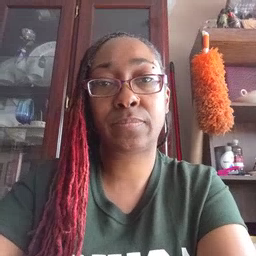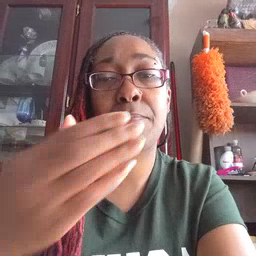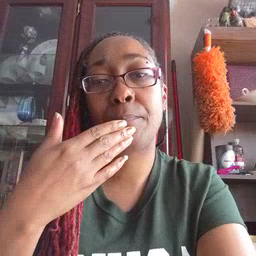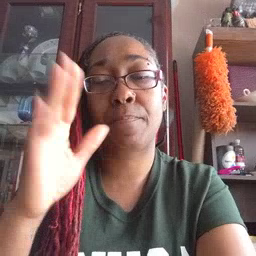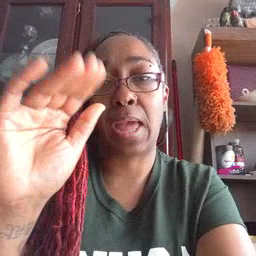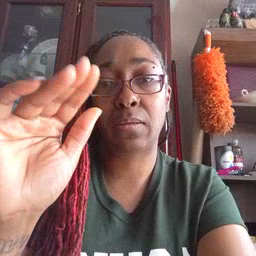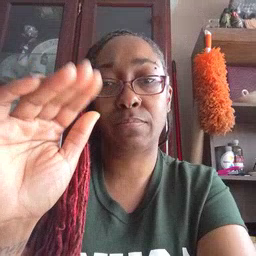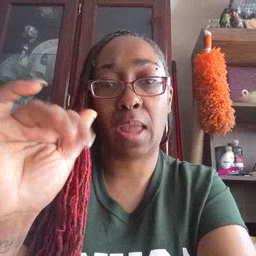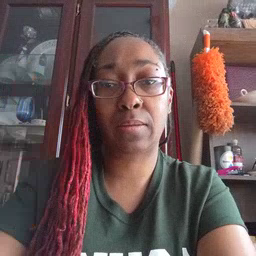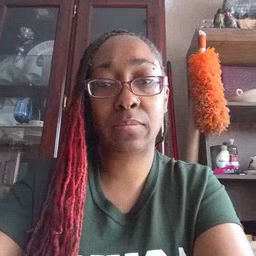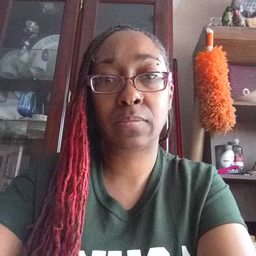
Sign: bye